Field crop: maize
Growth stage: 2
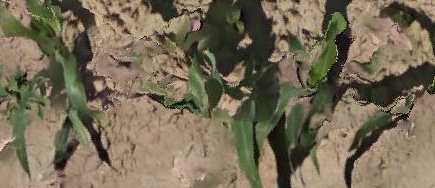
Species: maize